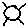
Label: sun